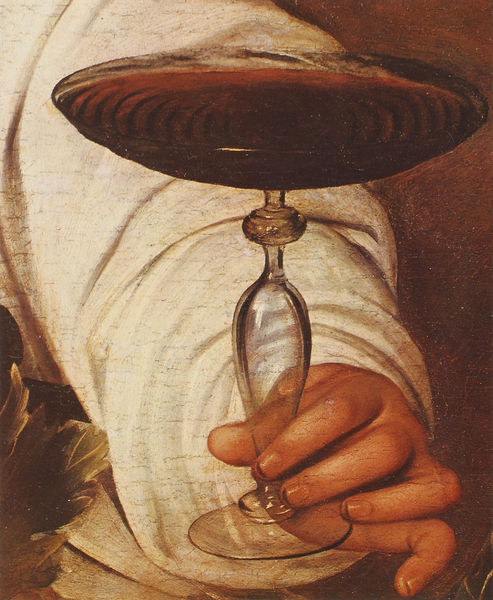
Titel: Bacchus
Künstler: Michelangelo Merisi da Caravaggio
Institution: Florenz, Uffizien
Schlagwörter: gemälde, hand, mann, wasser, weiß, ausschnitt, daumen, finger, glas, hintergrund, licht, rot, tuch, wand, arm, falten, schale, ärmel, öl, gewand, blatt, wellen, ölgemälde, rotwein, wein, detail, nägel, fingernägel, durchsichtig, wallen, weinschale, kelsch, weingles